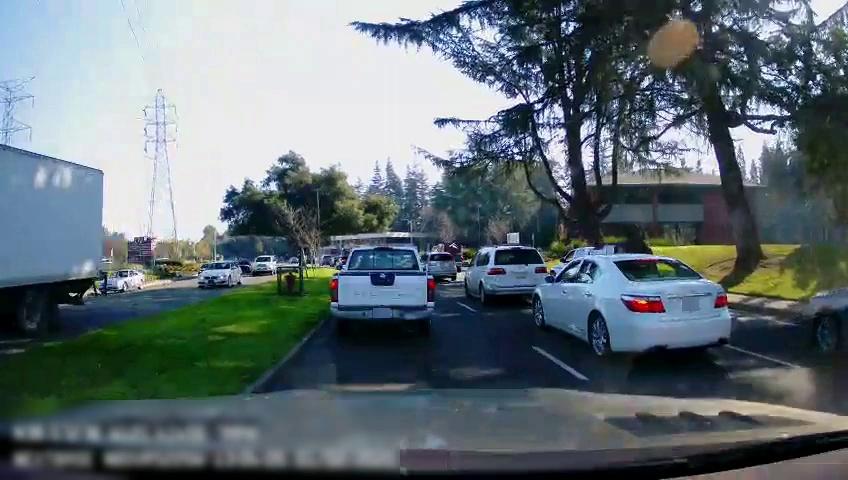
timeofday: Day
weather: Sunny
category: Drivable Space
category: Drivable Space
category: Vehicles | Truck
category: Vehicles | Car
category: Vehicles | Car
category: Vehicles | SUV
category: Vehicles | Car
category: Vehicles | Truck
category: Vehicles | Car
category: Vehicles | Truck
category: Vehicles | Van
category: Vehicles | SUV
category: Vehicles | Car
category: Vehicles | Car
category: Vehicles | Truck
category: Vehicles | Car
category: Lanes | Current Lane
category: Lanes | Current Lane